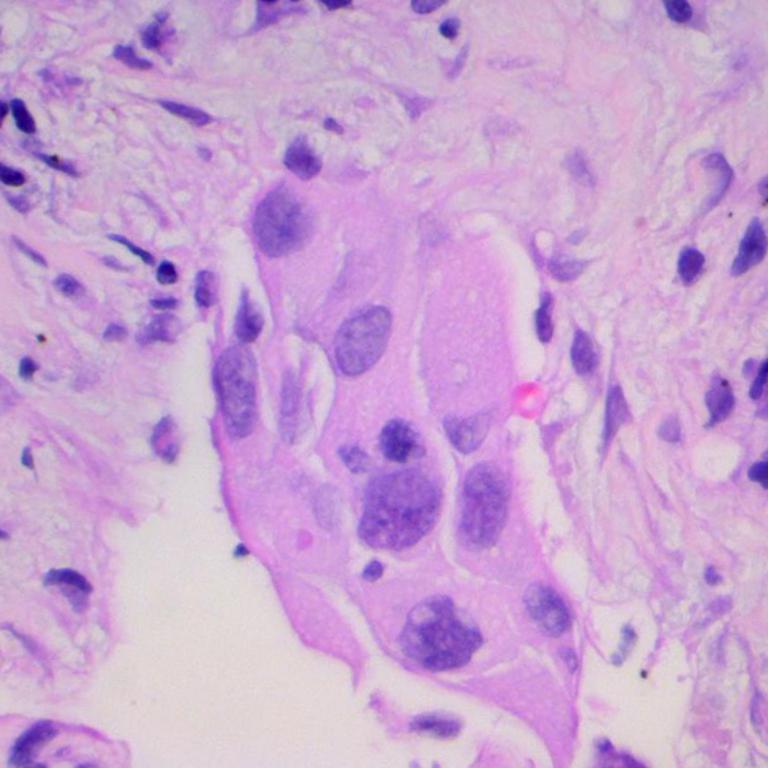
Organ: lung
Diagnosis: adenocarcinomas